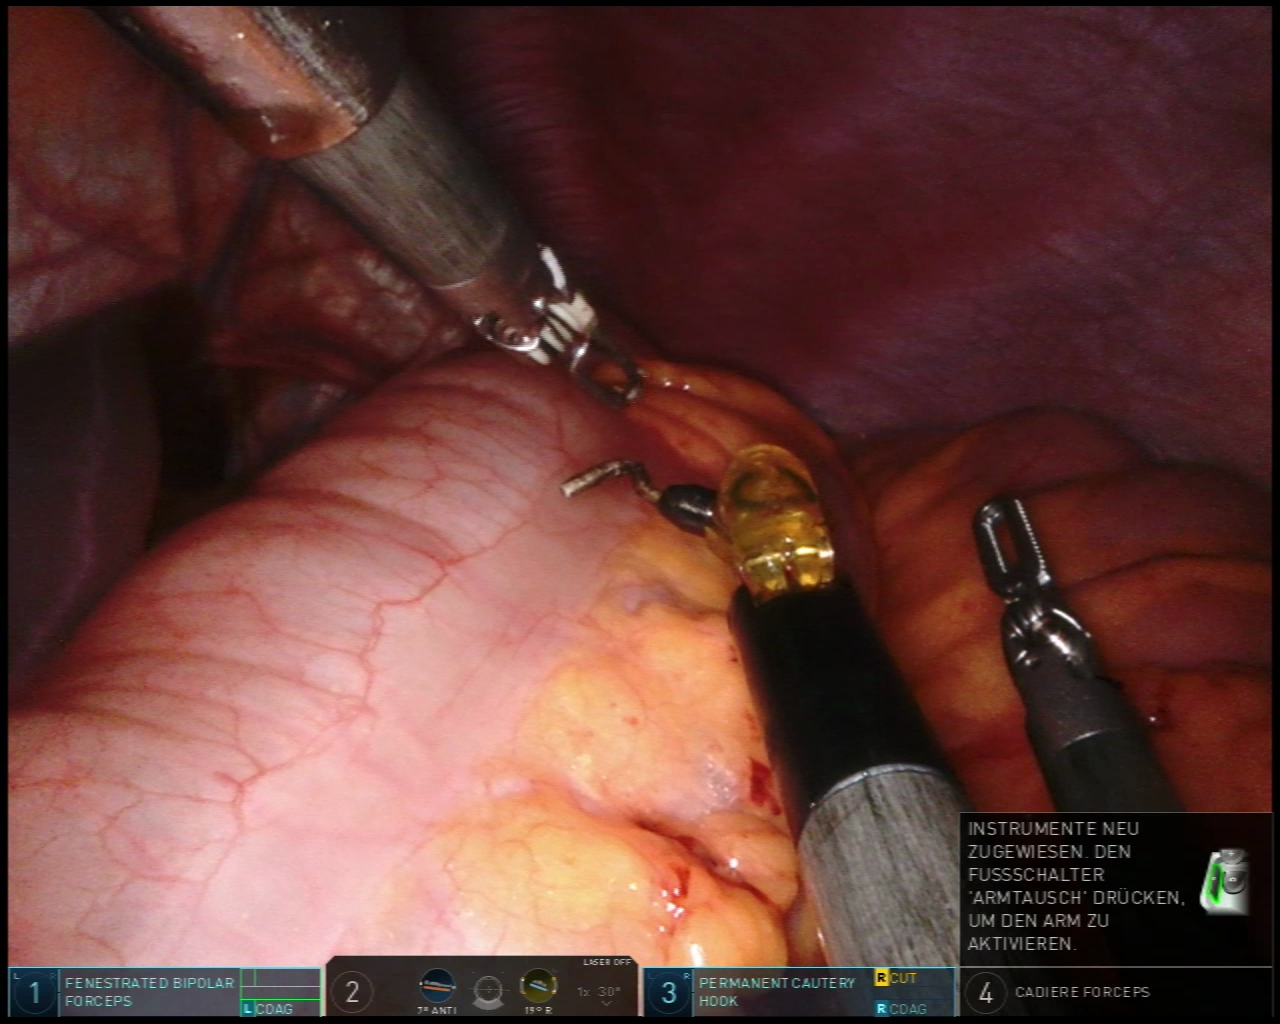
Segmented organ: liver
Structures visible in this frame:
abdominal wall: yes
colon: yes
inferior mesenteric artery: no
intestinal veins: no
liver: yes
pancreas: no
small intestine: no
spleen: no
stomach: no
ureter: no
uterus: no
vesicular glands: no